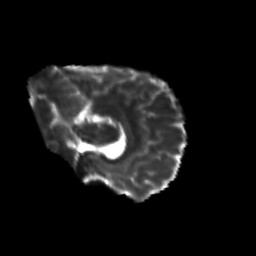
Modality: T2w
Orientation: sagittal
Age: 28
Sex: female
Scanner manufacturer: siemens
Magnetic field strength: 3 T
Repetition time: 3.5 s
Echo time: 0.125 s